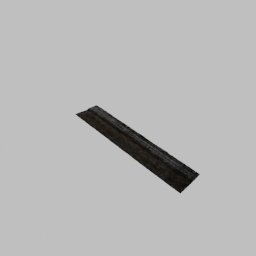
Label: architecture